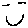
Label: smiley face